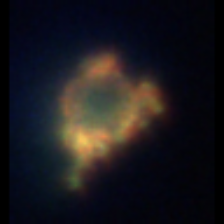
Taxon: Unknown_detritus
Group: Unknown